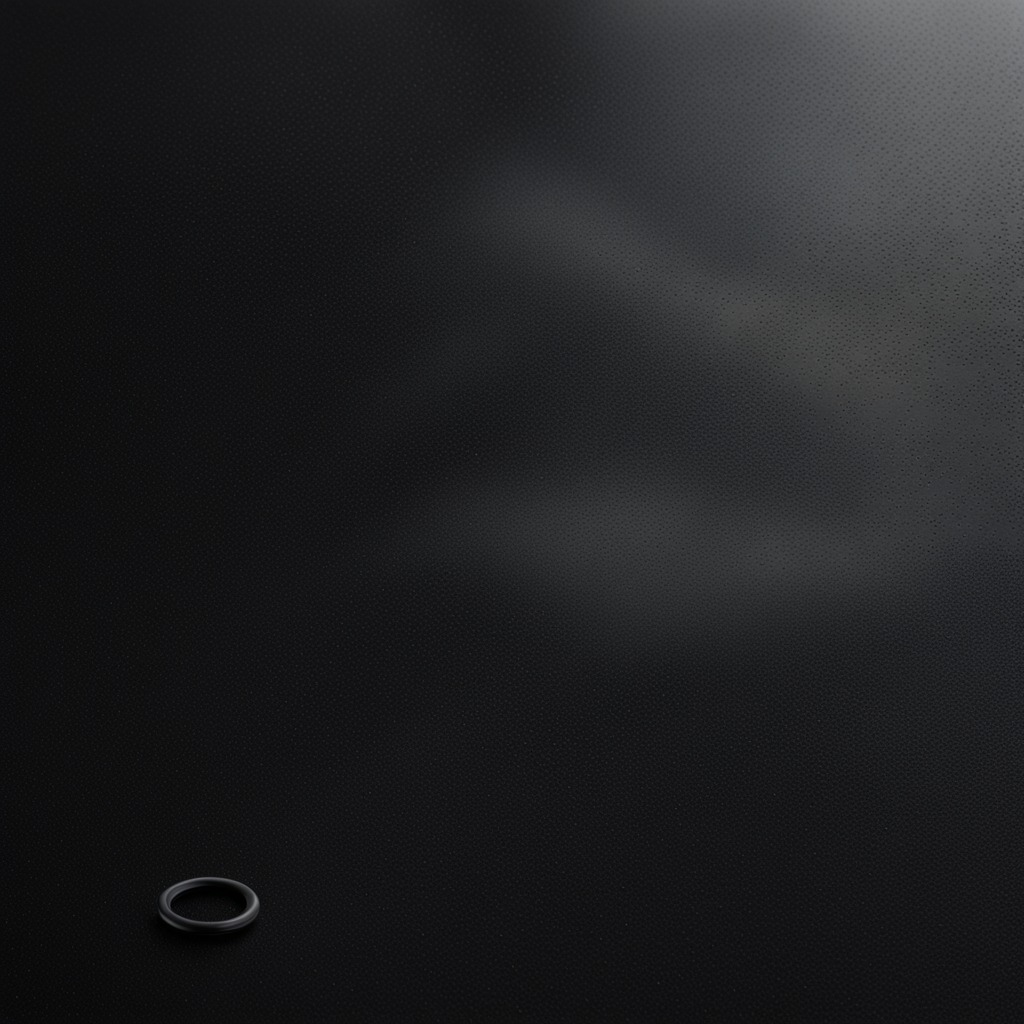
A rubber O-ring lies on a clean granite tabletop covered with a black rubber mat inside a workshop at night dim ambient light soft shadows worn but beneath the mat